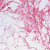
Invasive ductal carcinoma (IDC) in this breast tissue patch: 0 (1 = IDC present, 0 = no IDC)